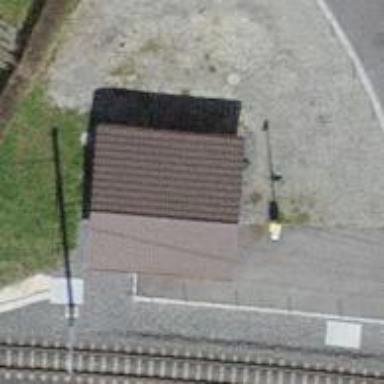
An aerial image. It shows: Railway halt.